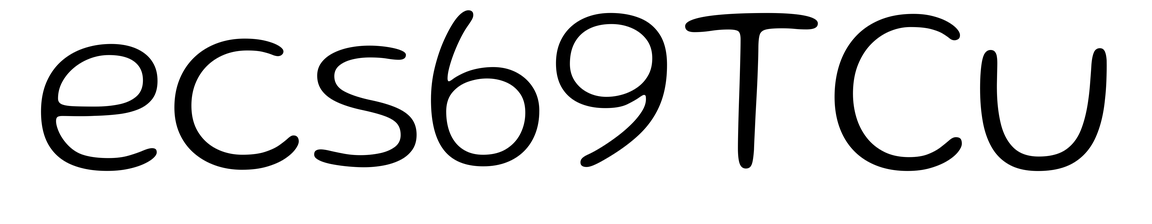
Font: Gluten_ExtraLight